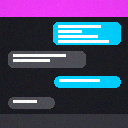
Screen state: on